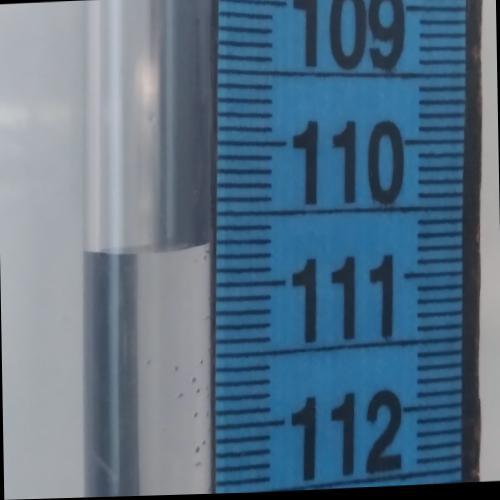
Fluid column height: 110.7 cm